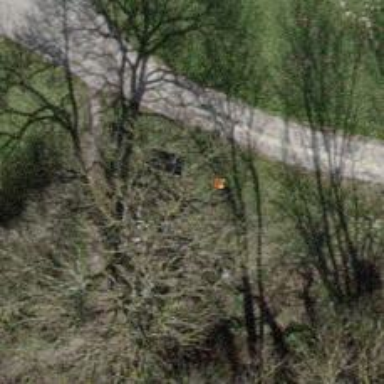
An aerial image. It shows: Bench.